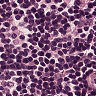
Metastatic tissue present: no